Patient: sex M, age 32
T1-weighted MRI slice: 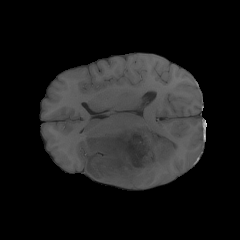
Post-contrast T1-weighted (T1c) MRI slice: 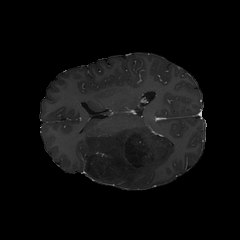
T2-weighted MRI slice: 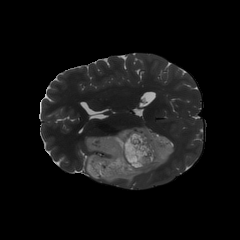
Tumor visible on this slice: yes
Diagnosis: Astrocytoma, IDH-mutant
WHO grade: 2